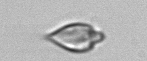
Label: Oxytoxum